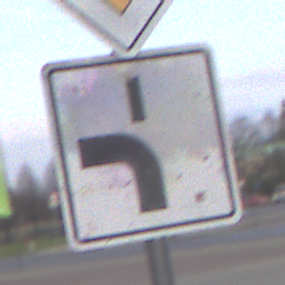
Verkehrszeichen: VerlaufVorfahrtsstrasse5
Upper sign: Vorfahrtsstrasse
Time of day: MorningAfternoon
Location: Outdoor (Urban)
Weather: PartlyCloudy
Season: NotSpecified
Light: Natural